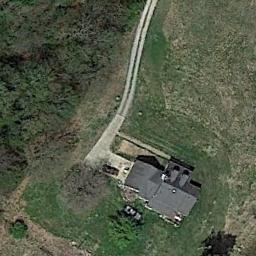
Label: residential